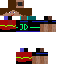
A female human skin with dark skin, wearing brown long hair dressed in a blue hoodie and black pants, featuring a closed mouth.